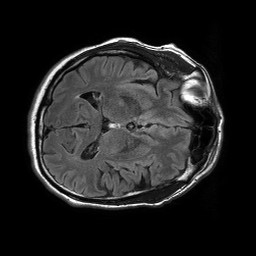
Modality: FLAIR
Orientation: axial
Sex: male
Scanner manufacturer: philips
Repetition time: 11 s
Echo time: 0.125 s